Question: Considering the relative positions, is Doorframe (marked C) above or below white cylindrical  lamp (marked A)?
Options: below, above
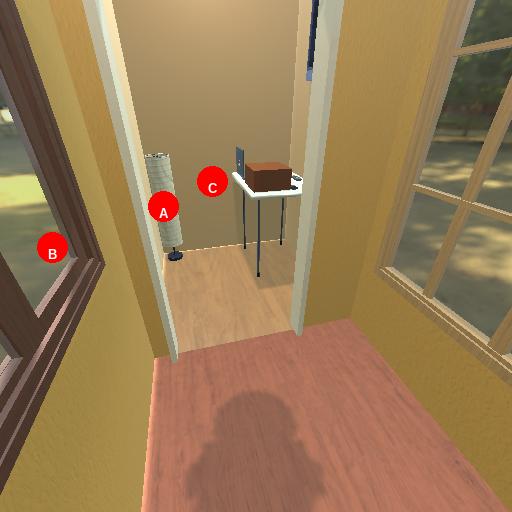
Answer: below